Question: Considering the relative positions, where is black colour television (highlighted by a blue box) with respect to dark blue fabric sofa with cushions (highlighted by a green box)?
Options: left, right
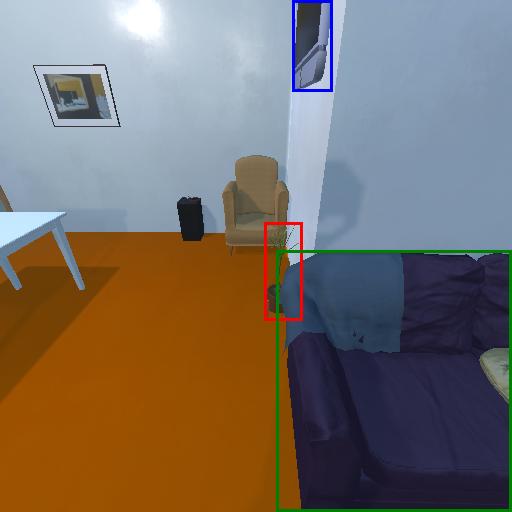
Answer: left